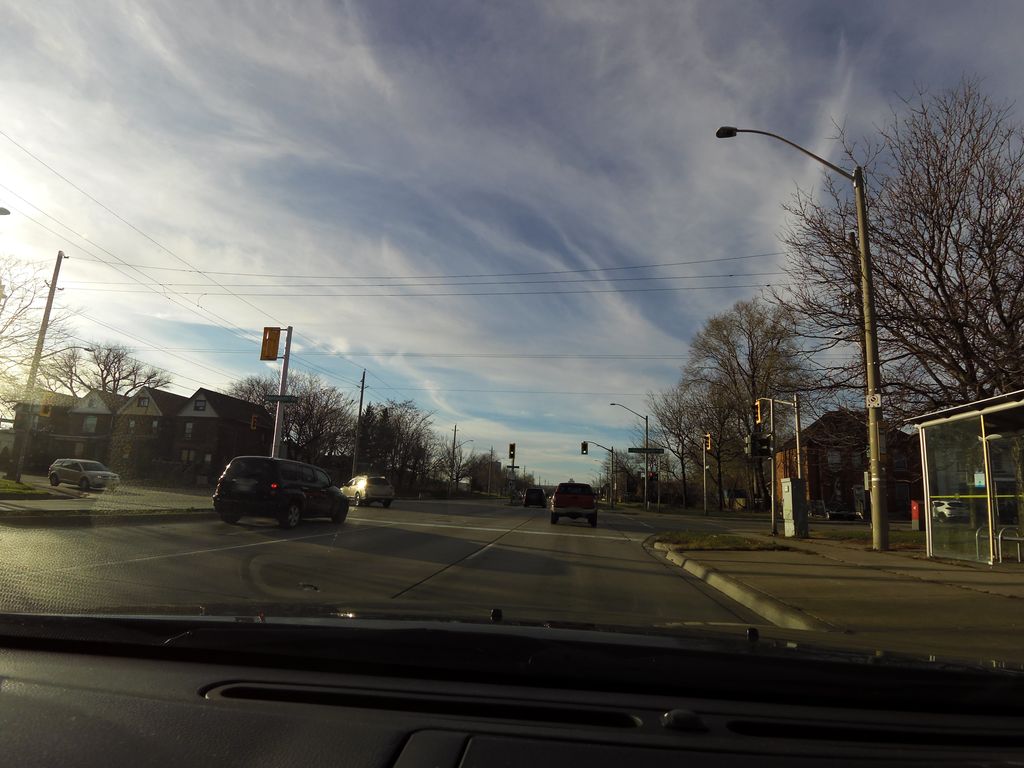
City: hamilton